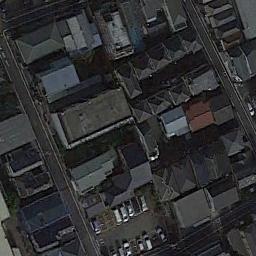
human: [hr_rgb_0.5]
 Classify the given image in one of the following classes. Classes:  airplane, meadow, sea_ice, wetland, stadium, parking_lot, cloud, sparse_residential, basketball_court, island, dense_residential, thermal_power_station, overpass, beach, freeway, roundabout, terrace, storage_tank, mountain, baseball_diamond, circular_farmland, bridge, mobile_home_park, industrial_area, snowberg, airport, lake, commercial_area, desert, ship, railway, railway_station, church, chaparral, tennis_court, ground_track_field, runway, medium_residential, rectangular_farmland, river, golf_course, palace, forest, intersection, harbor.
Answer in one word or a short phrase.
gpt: dense_residential